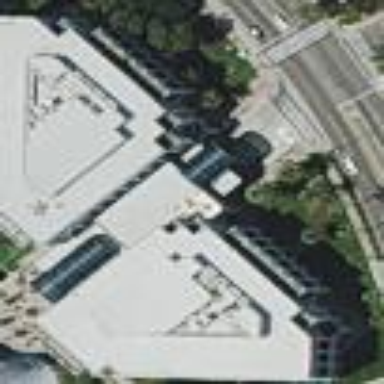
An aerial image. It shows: Commercial building.